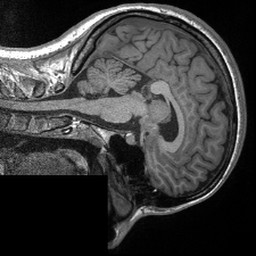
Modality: T1w
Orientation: sagittal
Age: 24
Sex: female